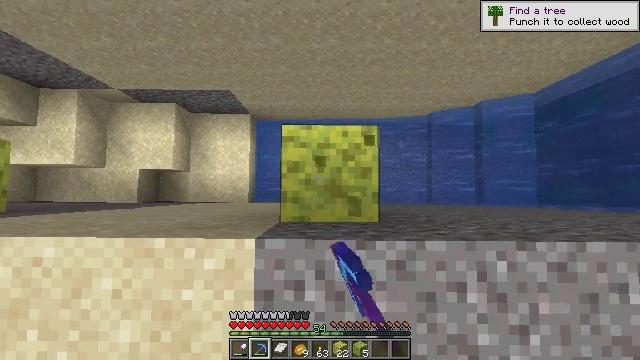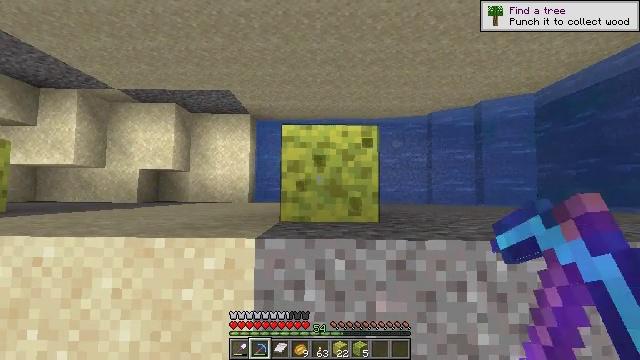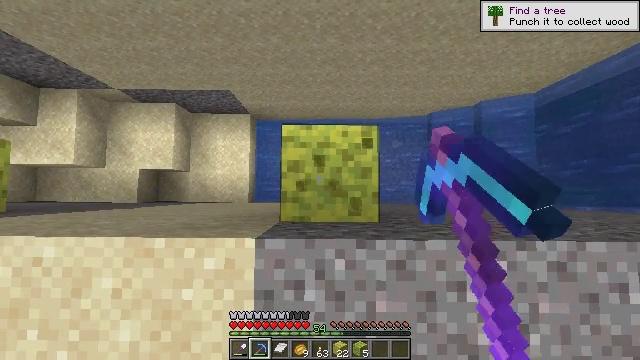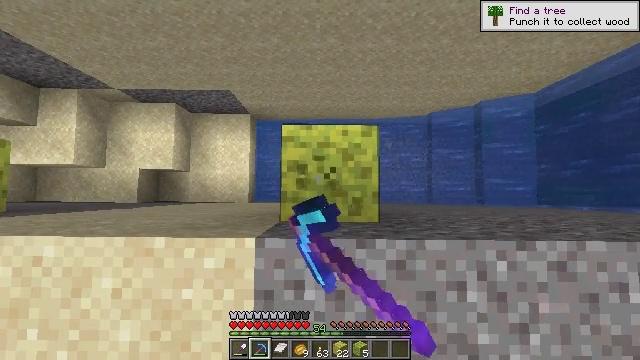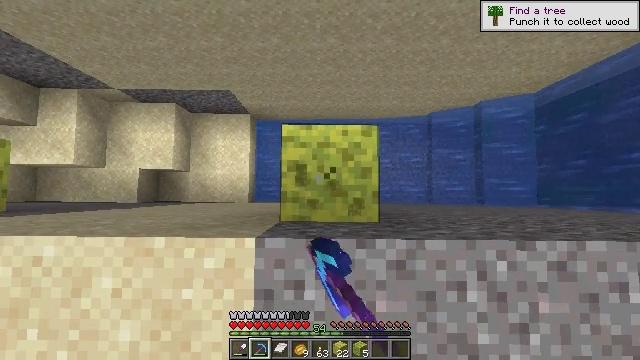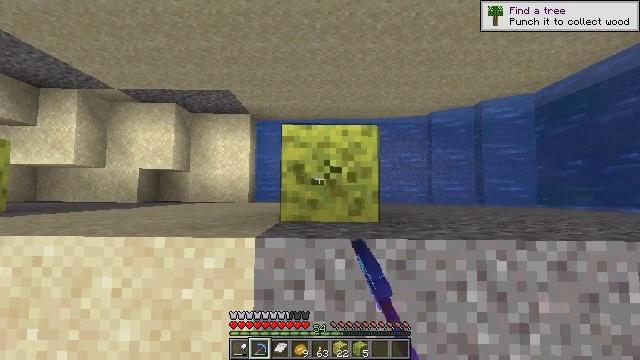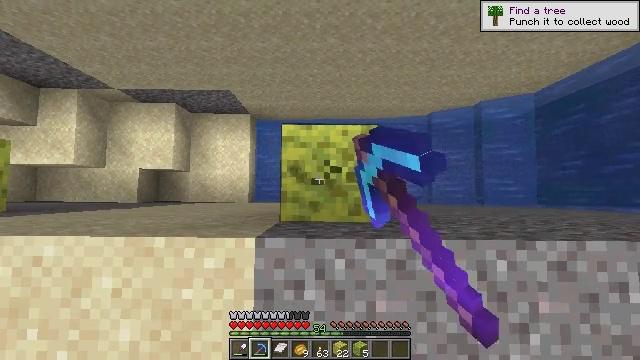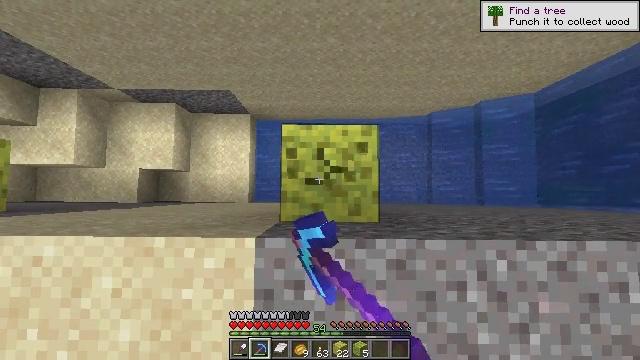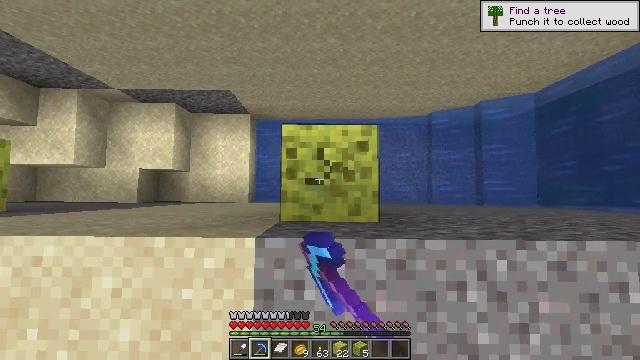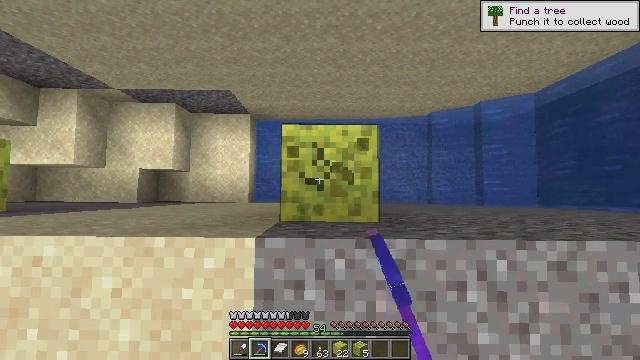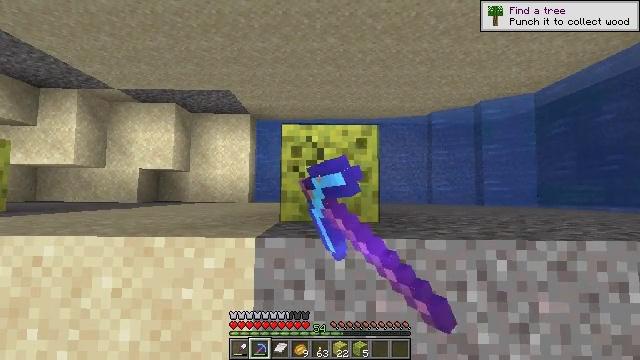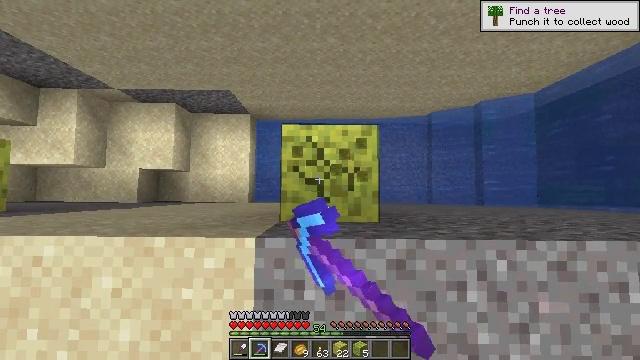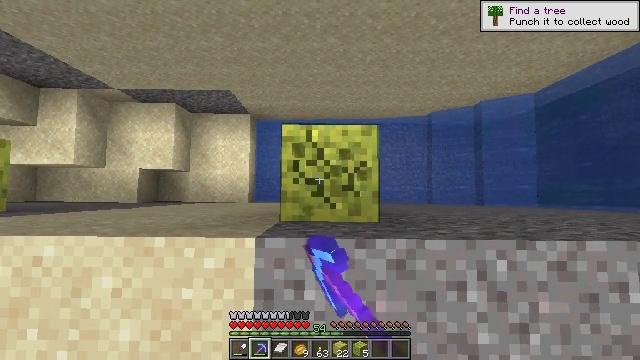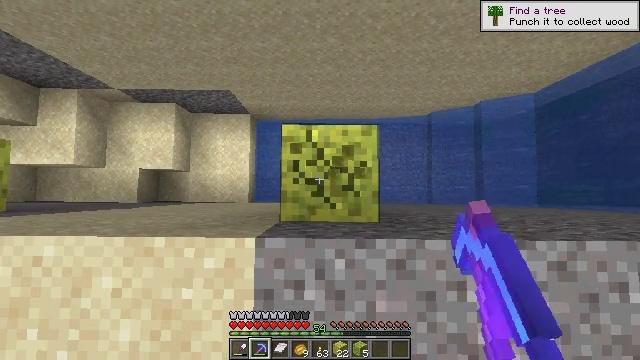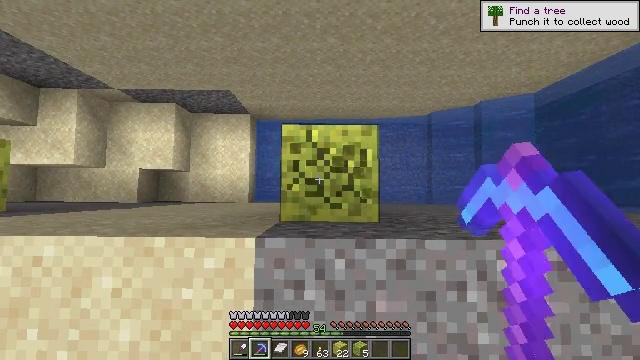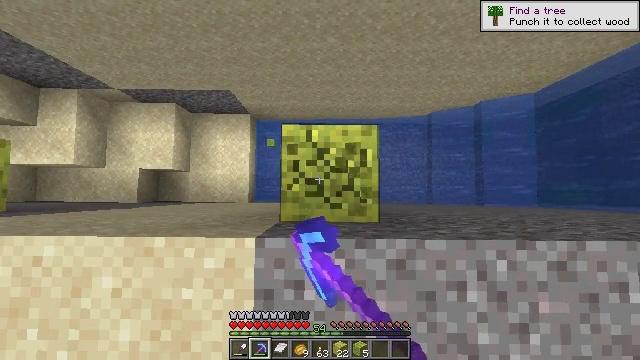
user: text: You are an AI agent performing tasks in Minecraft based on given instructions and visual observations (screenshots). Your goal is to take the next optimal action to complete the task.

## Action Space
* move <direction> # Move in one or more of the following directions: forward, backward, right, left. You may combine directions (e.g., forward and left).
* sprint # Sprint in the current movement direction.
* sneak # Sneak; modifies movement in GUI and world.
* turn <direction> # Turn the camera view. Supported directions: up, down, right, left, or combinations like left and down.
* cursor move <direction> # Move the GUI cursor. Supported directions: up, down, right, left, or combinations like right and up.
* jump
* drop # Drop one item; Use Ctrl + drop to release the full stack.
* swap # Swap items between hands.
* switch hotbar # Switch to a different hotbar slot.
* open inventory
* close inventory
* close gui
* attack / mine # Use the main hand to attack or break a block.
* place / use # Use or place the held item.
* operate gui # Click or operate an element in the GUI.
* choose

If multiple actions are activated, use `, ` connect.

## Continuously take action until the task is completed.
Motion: motion action
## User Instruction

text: Collect the wet sponge after mining.
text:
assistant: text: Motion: attack / mine
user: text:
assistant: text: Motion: attack / mine
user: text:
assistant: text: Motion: attack / mine
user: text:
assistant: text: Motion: attack / mine
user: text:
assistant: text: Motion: attack / mine
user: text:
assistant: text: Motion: attack / mine
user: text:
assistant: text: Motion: attack / mine
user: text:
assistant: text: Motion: attack / mine
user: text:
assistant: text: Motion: attack / mine
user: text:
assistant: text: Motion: attack / mine
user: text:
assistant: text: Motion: attack / mine
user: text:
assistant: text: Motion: attack / mine
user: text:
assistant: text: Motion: attack / mine
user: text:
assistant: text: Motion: attack / mine
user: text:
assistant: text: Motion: attack / mine
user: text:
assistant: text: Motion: attack / mine
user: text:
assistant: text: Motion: attack / mine
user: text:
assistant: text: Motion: attack / mine
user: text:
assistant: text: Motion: attack / mine
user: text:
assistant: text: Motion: attack / mine
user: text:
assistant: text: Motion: attack / mine
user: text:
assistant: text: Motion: attack / mine
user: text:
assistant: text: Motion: attack / mine
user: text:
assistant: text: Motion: attack / mine